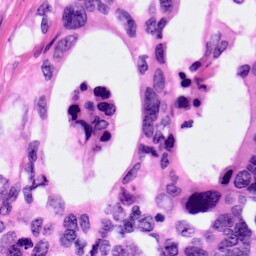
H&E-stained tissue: Pancreatic